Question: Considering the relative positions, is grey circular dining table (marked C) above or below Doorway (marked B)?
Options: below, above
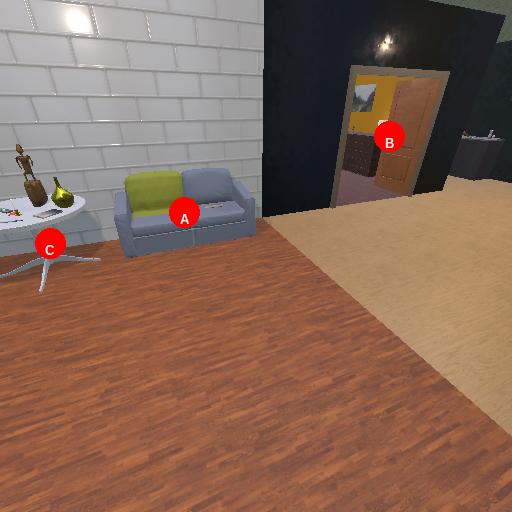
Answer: below